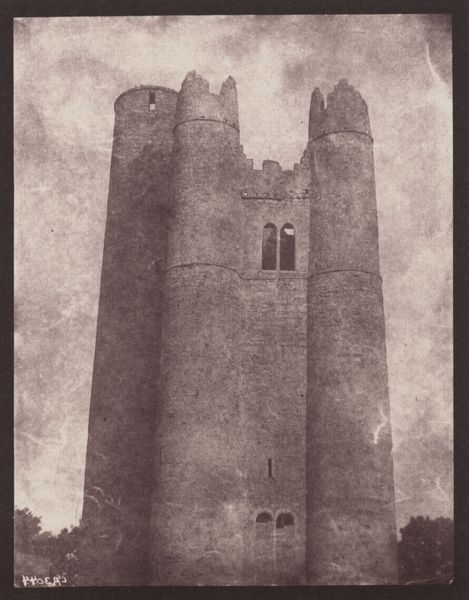
Titel: Unbekannter Turm
Künstler: William Henry Fox Talbot
Standort: Lacock (UK)
Institution: Sammlung Lacock
Schlagwörter: baum, dunkel, himmel, schatten, weiß, wolken, bäume, fenster, frankreich, grau, licht, schwarz, tür, gebäude, wolke, alt, wand, architektur, blass, stein, steine, kalt, büsche, kirche, rauch, wald, rund, turm, bewölkt, bogen, mauer, rundbogen, hoch, tor, zinnen, foto, fotografie, photographie, eingang, ruine, burg, höhe, kloster, türme, festung, schwarz-weiß, photo, gemäuer, gesims, sandstein, gotisch, mittelalter, zinne, biforien, schießscharte, auch, säulenturm, trutzig, pyoca, bnogen, golken